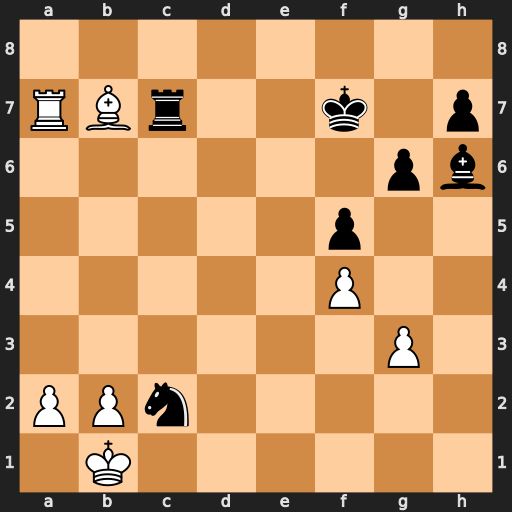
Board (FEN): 8/RBr2k1p/6pb/5p2/5P2/6P1/PPn5/1K6
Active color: w
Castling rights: -
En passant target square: -
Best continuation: Bd5+ Kf8 Rxc7